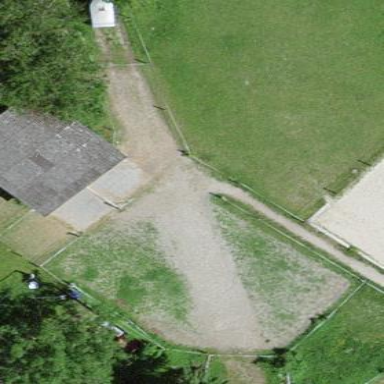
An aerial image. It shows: Barn.